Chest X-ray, AP view. Patient: 46 years old, sex M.
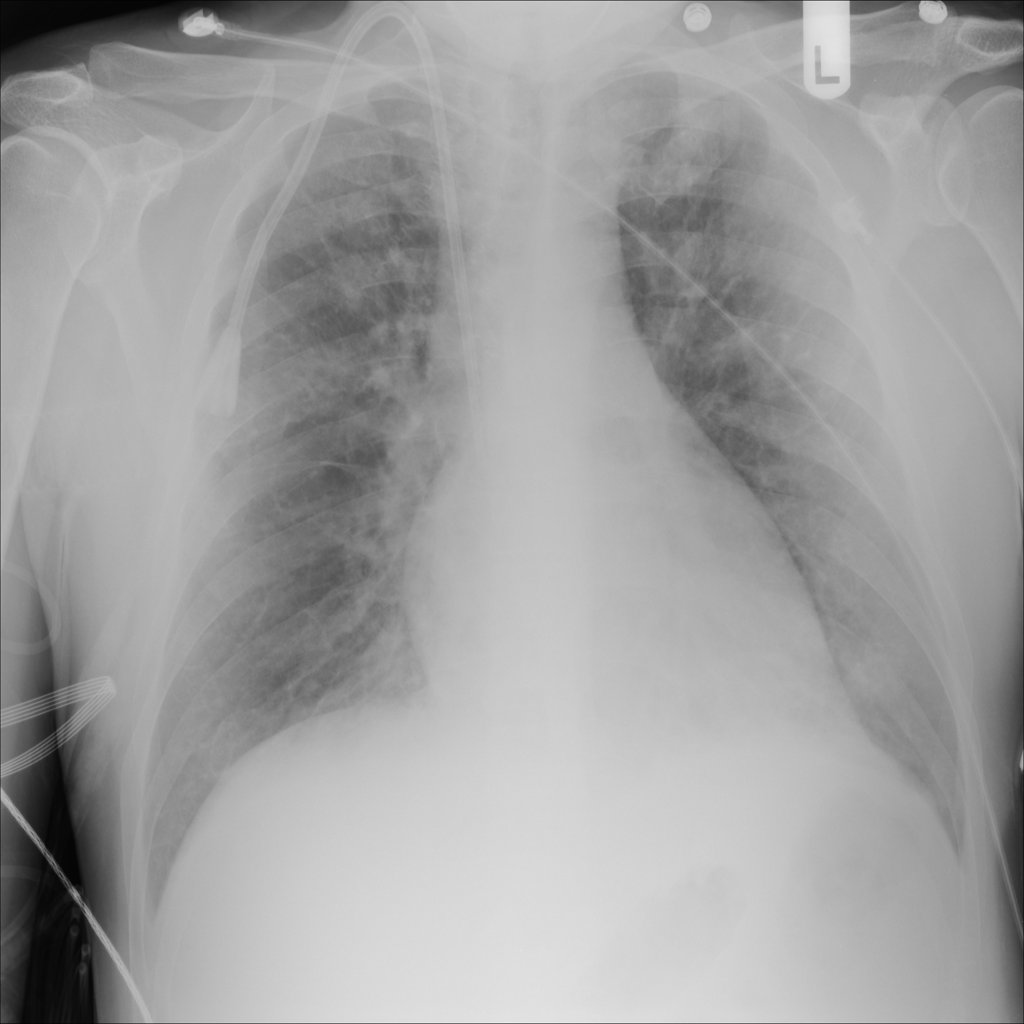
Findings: Atelectasis, Edema